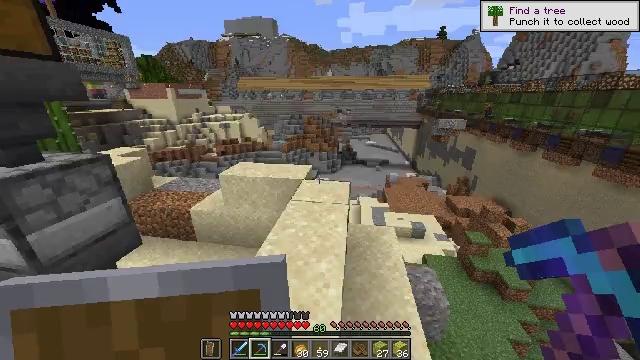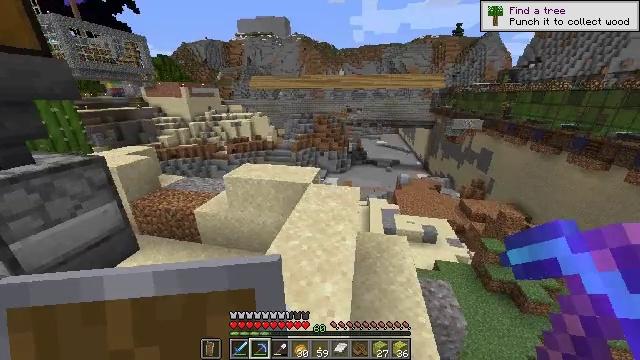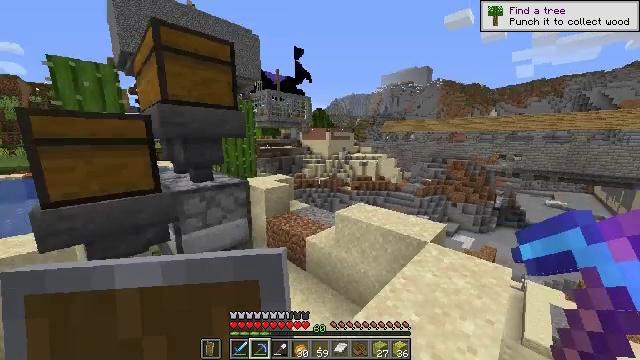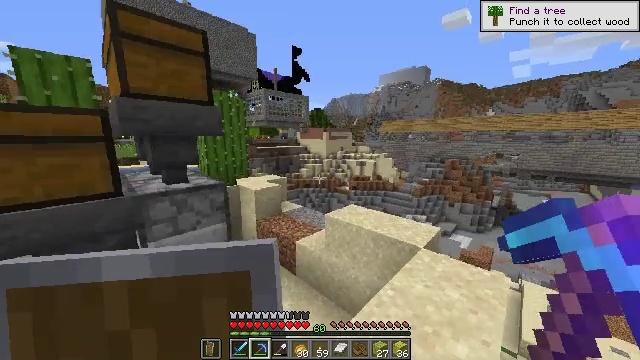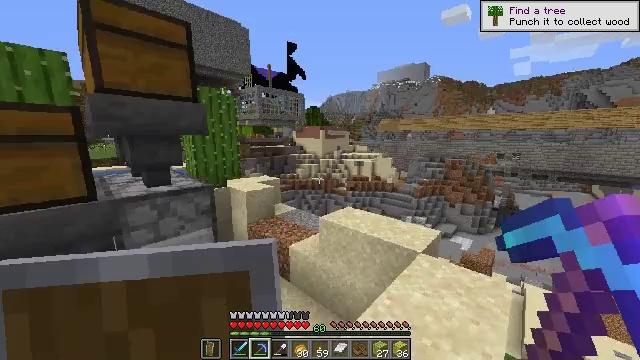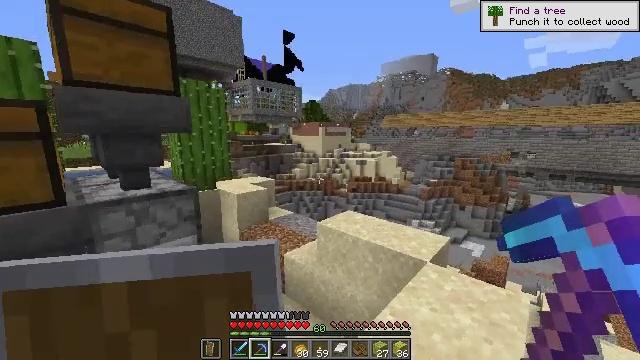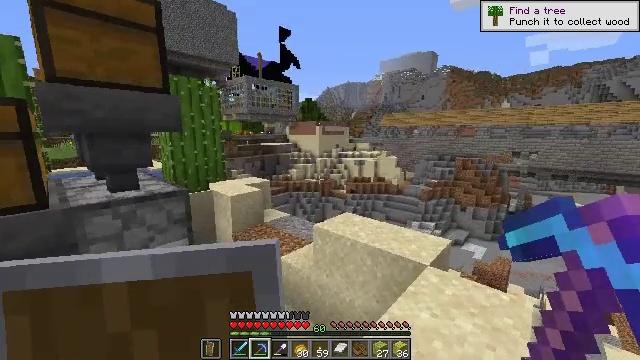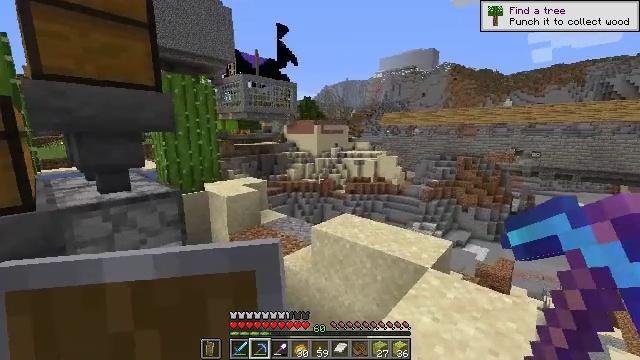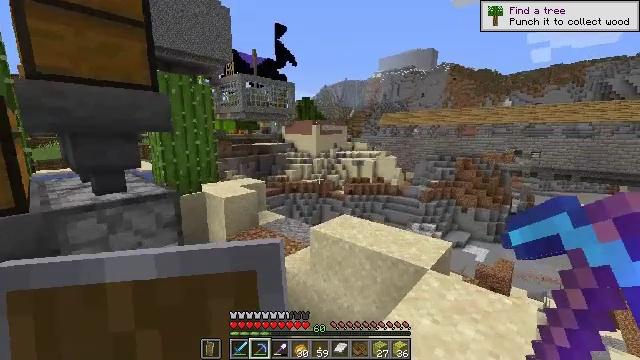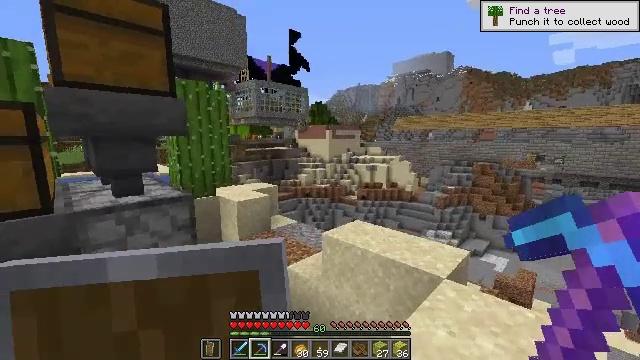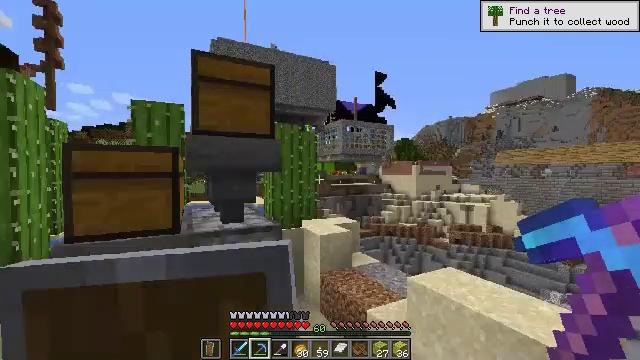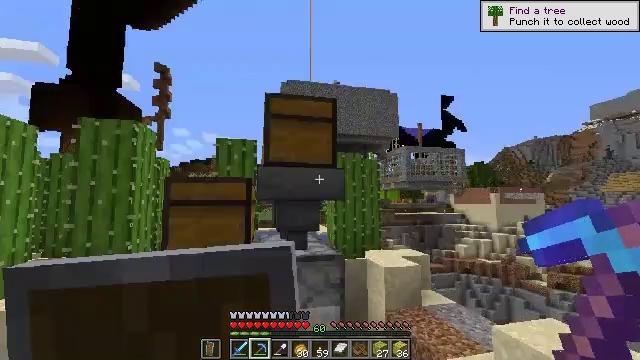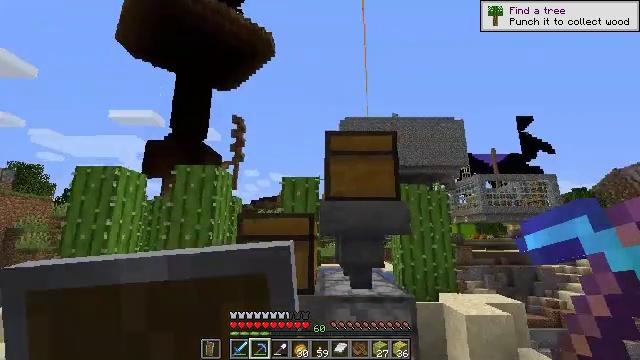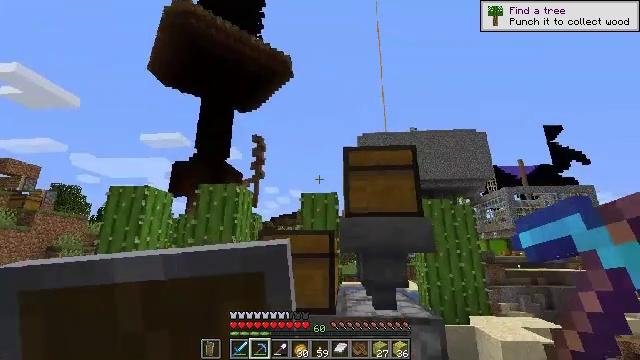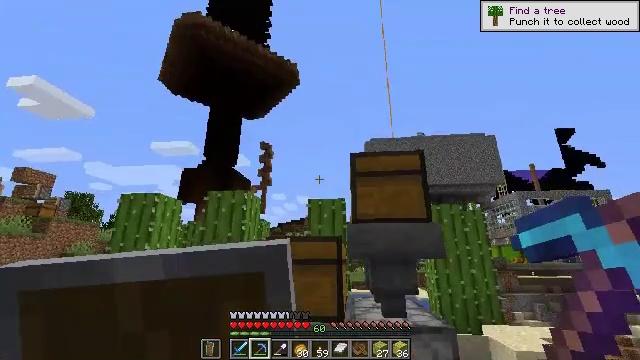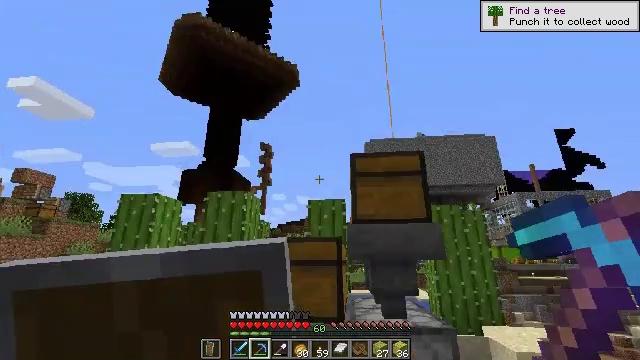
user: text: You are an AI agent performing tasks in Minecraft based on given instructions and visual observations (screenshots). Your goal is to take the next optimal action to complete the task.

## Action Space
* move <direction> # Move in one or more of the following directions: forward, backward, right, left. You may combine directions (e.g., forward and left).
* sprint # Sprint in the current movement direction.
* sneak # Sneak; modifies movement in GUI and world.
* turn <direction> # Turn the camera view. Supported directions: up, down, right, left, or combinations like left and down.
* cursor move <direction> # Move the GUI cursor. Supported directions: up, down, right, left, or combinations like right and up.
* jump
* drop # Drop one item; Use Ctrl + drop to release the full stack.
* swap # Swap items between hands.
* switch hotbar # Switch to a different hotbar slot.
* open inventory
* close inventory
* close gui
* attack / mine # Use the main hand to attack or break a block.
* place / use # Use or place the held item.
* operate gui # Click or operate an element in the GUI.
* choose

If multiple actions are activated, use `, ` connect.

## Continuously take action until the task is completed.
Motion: motion action
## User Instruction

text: Drop kelp from the inventory.
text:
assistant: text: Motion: move forward
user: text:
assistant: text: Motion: move forward and move right, turn left and up
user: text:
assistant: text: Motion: no_op
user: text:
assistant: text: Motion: no_op
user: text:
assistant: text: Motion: no_op
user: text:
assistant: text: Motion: no_op
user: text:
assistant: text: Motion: no_op
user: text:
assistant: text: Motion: no_op
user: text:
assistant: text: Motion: turn left and up
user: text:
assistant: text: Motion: turn left and up
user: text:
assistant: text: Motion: turn left and up
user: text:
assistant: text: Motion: turn left and up
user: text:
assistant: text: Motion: turn left and up
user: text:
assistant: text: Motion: turn left and up
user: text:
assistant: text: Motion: no_op
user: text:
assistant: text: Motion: no_op
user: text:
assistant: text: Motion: turn right and down
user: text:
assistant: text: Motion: turn right
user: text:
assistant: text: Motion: turn right
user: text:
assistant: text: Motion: turn right
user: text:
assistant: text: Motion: use / place
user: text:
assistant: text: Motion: use / place
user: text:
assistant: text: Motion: use / place
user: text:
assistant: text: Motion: no_op
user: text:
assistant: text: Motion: no_op
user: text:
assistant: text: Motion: open gui
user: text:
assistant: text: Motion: no_op
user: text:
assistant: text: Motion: no_op
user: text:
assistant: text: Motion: no_op
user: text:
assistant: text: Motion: no_op